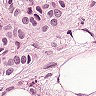
Metastatic tissue present: yes